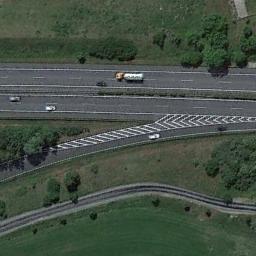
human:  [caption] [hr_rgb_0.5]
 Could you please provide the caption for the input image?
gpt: The freeway goes through the grass with some cars .

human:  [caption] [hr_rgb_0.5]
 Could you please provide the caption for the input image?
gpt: There is a large green forest around the bifurcation of the freeway  There are several cars on the freeway and there is a small road beside the freeway .

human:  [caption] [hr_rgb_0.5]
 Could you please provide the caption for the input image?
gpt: There are different Numbers of cars on each highway .

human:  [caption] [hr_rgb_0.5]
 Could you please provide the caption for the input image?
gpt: A freeway with a bend and a bifurcated freeway go through the lawn with some trees .

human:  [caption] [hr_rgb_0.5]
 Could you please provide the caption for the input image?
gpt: There are green belts along the freeway with several cars .